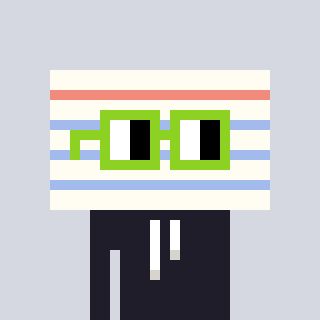
a pixel art character with square light green glasses, a empty notebook page-shaped head and a grayscale-colored body on a cool background